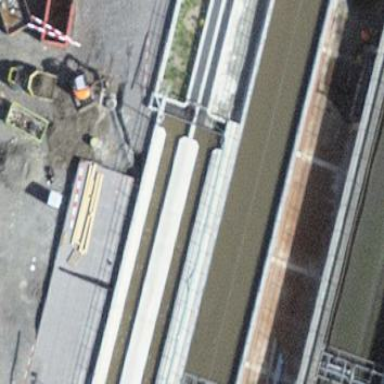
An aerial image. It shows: Body of wastewater.